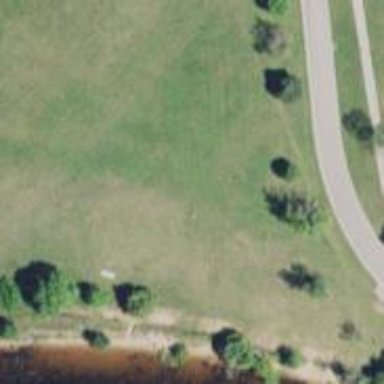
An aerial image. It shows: Disc golf basket.